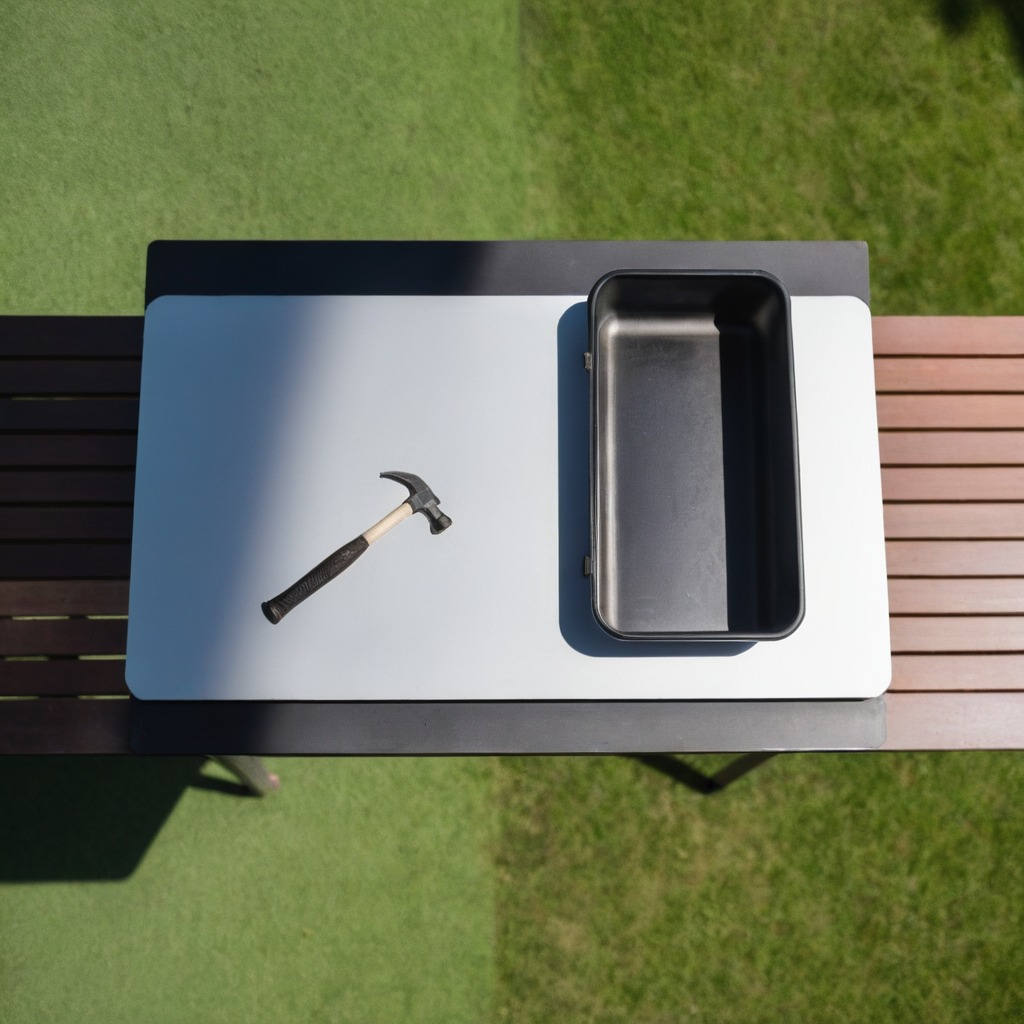
A hammer is lying on the table.